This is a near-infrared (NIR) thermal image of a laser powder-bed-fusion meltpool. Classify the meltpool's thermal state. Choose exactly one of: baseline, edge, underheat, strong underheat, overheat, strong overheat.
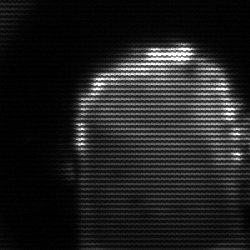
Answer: baseline